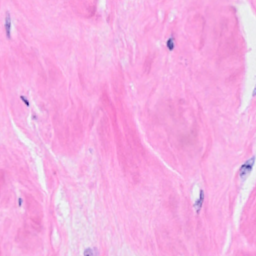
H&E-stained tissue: Breast